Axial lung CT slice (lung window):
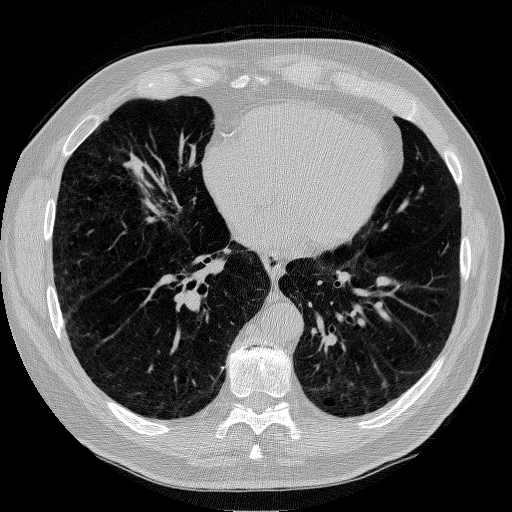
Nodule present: no